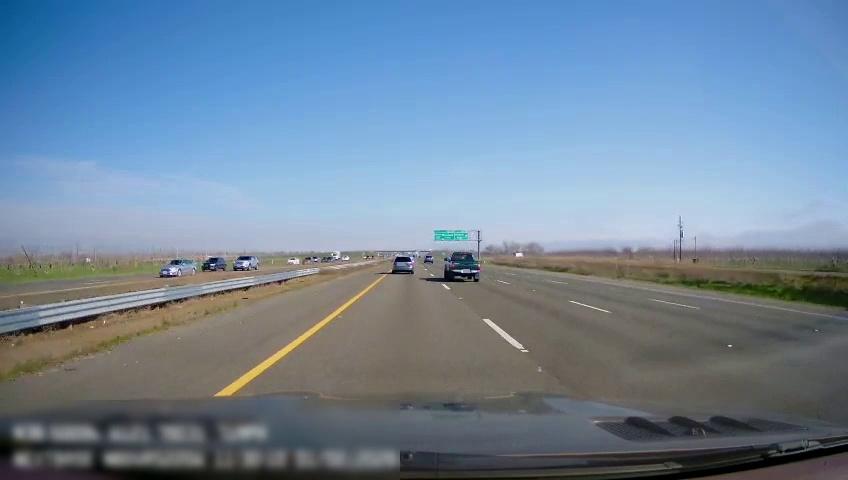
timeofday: Day
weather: Sunny
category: Drivable Space
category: Drivable Space
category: Vehicles | Car
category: Vehicles | Car
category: Vehicles | Car
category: Vehicles | SUV
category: Vehicles | SUV
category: Vehicles | SUV
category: Vehicles | Truck
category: Lanes | Current Lane
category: Lanes | Current Lane
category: Lanes | Alternate Lane
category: Lanes | Alternate Lane
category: Lanes | Alternate Lane
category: Lanes | Opposite Lane
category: Traffic | Signs